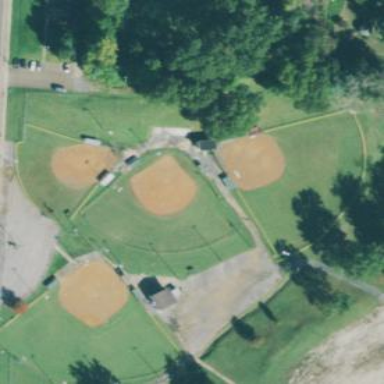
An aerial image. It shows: Softball pitch for leisure sports.